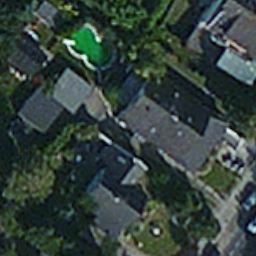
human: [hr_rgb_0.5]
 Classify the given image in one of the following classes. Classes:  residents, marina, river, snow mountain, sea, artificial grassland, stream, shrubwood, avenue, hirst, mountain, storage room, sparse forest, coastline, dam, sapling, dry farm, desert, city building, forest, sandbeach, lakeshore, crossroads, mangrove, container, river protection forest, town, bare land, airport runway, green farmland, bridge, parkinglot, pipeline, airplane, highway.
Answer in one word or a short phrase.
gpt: residents